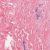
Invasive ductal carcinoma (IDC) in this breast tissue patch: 1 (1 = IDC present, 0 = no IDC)